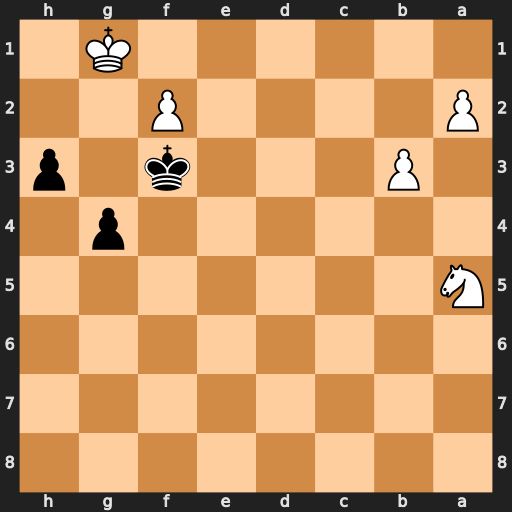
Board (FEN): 8/8/8/N7/6p1/1P3k1p/P4P2/6K1
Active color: b
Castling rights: -
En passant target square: -
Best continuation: h2+ Kxh2 Kxf2 Nc4 g3+ Kh3 g2